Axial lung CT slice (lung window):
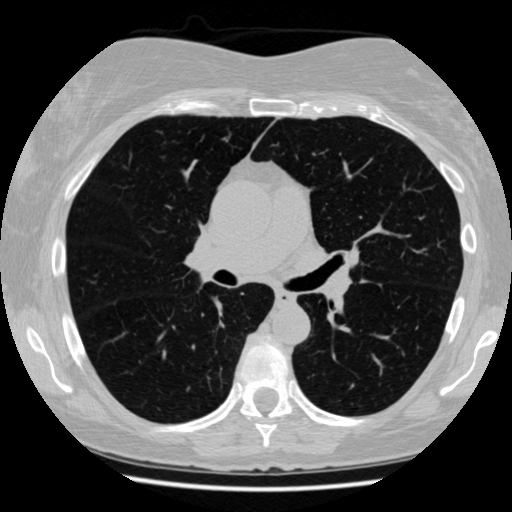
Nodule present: no